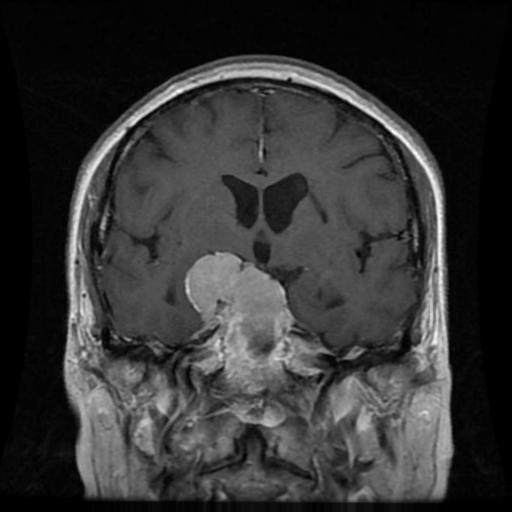
Label: meningioma